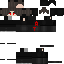
A male human skin with dark skin, wearing brown bald dressed in a black hoodie and black pants, featuring a closed mouth.